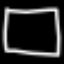
Label: square